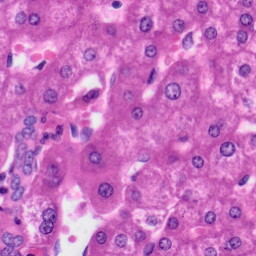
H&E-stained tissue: Liver